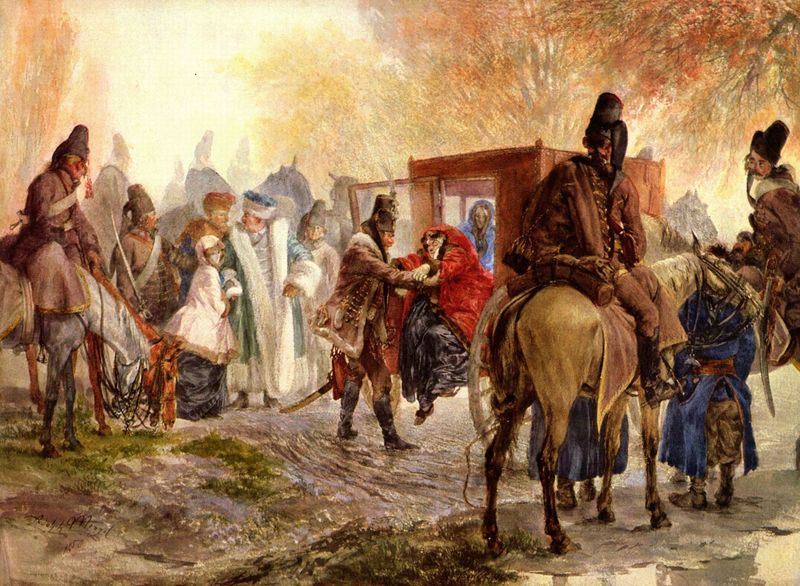
Titel: Husaren bringen eine polnische Familie auf
Künstler: Adolph Menzel
Standort: Schweinfurt
Institution: Sammlung Georg Schäfer
Schlagwörter: baum, blau, dunkel, gemälde, gruppe, himmel, laub, mann, wasser, weiß, bäume, fluss, frauen, gelb, grün, menschen, mädchen, ocker, ufer, braun, bunt, frau, hell, hut, hüte, kleid, licht, männer, orange, schwarz, strasse, szene, tür, dame, gras, gürtel, park, rot, tuch, weg, beige, malerei, rock, bart, mütze, alte, diener, pelz, bild, öl, bach, erde, spiegelung, sonne, boden, mantel, adel, decke, kind, wald, esel, pferd, pferde, reiter, adelige, fell, mähne, sattel, schweif, schärpe, zügel, kopfbedeckung, pfütze, rückenansicht, sommer, lehm, russland, farben, sonnenuntergang, violett, grasen, herbst, winter, rast, droschke, kutsche, wagen, könig, soldaten, frühling, regen, zigeuner, orient, geld, asien, bewaffnet, halt, säbel, uniform, überfall, brille, soldat, mäntel, leinwand, stiefel, schlamm, schimmel, maultier, spitzbart, china, arabisch, türkisch, muff, pelzmantel, reise, empfang, begrüssung, pelzmütze, ankunft, alte frau, aussteigen, waldweg, russen, helfen, zar, satteldecke, husaren, matsch, nässe, somme, farbenfroh, tross, reisegesellschaft, sänfte, husar, kosaken, kossaken, absteigen, roter umhang, mongolei, mongolen, begleiter, kosak, russlan, pels, anhalten, bewacher, eskorde, husare, zarenmantel, zer, zzar, +kossaken, zwar, chiena